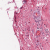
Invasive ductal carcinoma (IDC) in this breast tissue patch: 0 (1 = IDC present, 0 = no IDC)